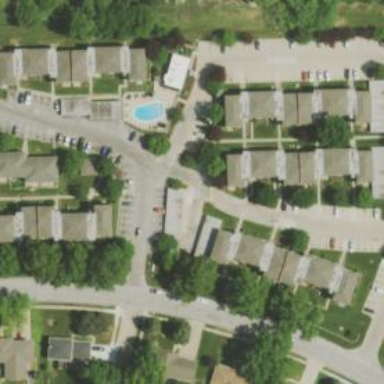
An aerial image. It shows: Living street.